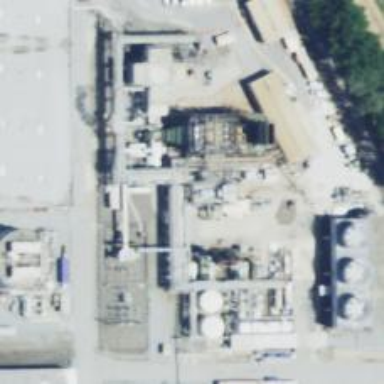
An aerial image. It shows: Gas-powered generator using steam turbine.